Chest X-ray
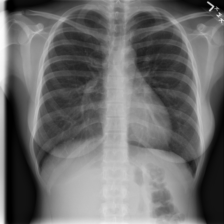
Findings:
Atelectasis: negative
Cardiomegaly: negative
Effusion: negative
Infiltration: negative
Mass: negative
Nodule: negative
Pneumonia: negative
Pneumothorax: negative
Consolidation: negative
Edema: negative
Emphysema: negative
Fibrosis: negative
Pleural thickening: negative
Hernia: negative